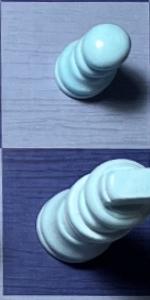
Label: King_White